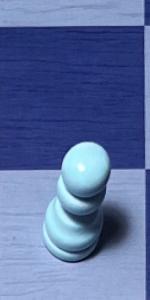
Label: Pawn_White